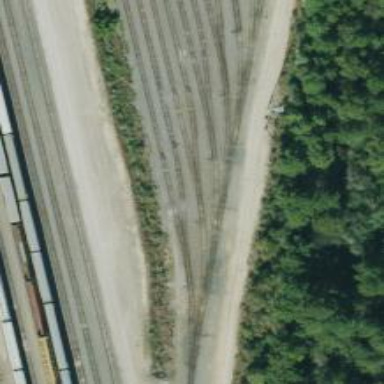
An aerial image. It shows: Railway siding with rails.